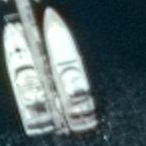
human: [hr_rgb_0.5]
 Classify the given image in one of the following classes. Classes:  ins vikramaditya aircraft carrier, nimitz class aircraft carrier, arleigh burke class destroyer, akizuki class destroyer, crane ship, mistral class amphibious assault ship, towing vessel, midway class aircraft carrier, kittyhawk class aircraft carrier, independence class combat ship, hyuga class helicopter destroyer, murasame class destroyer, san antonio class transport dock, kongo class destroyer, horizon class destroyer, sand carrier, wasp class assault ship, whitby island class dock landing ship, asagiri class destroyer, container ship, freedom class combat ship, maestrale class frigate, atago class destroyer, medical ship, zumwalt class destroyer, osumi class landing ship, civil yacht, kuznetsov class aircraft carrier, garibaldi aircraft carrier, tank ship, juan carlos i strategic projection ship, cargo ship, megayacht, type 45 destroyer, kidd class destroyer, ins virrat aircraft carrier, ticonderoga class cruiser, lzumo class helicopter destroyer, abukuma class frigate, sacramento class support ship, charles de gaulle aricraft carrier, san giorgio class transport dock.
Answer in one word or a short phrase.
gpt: Civil yacht